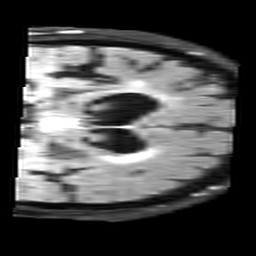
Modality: FLAIR
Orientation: coronal
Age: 56
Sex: male
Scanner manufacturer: siemens
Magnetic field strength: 3 T
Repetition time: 9 s
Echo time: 0.099 s